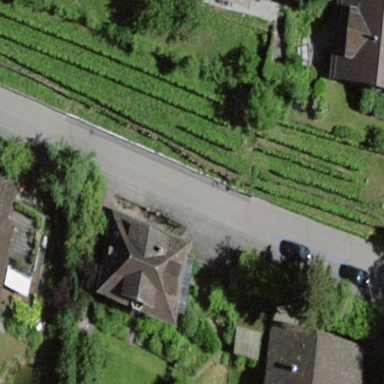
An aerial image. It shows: Vineyard.